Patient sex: F
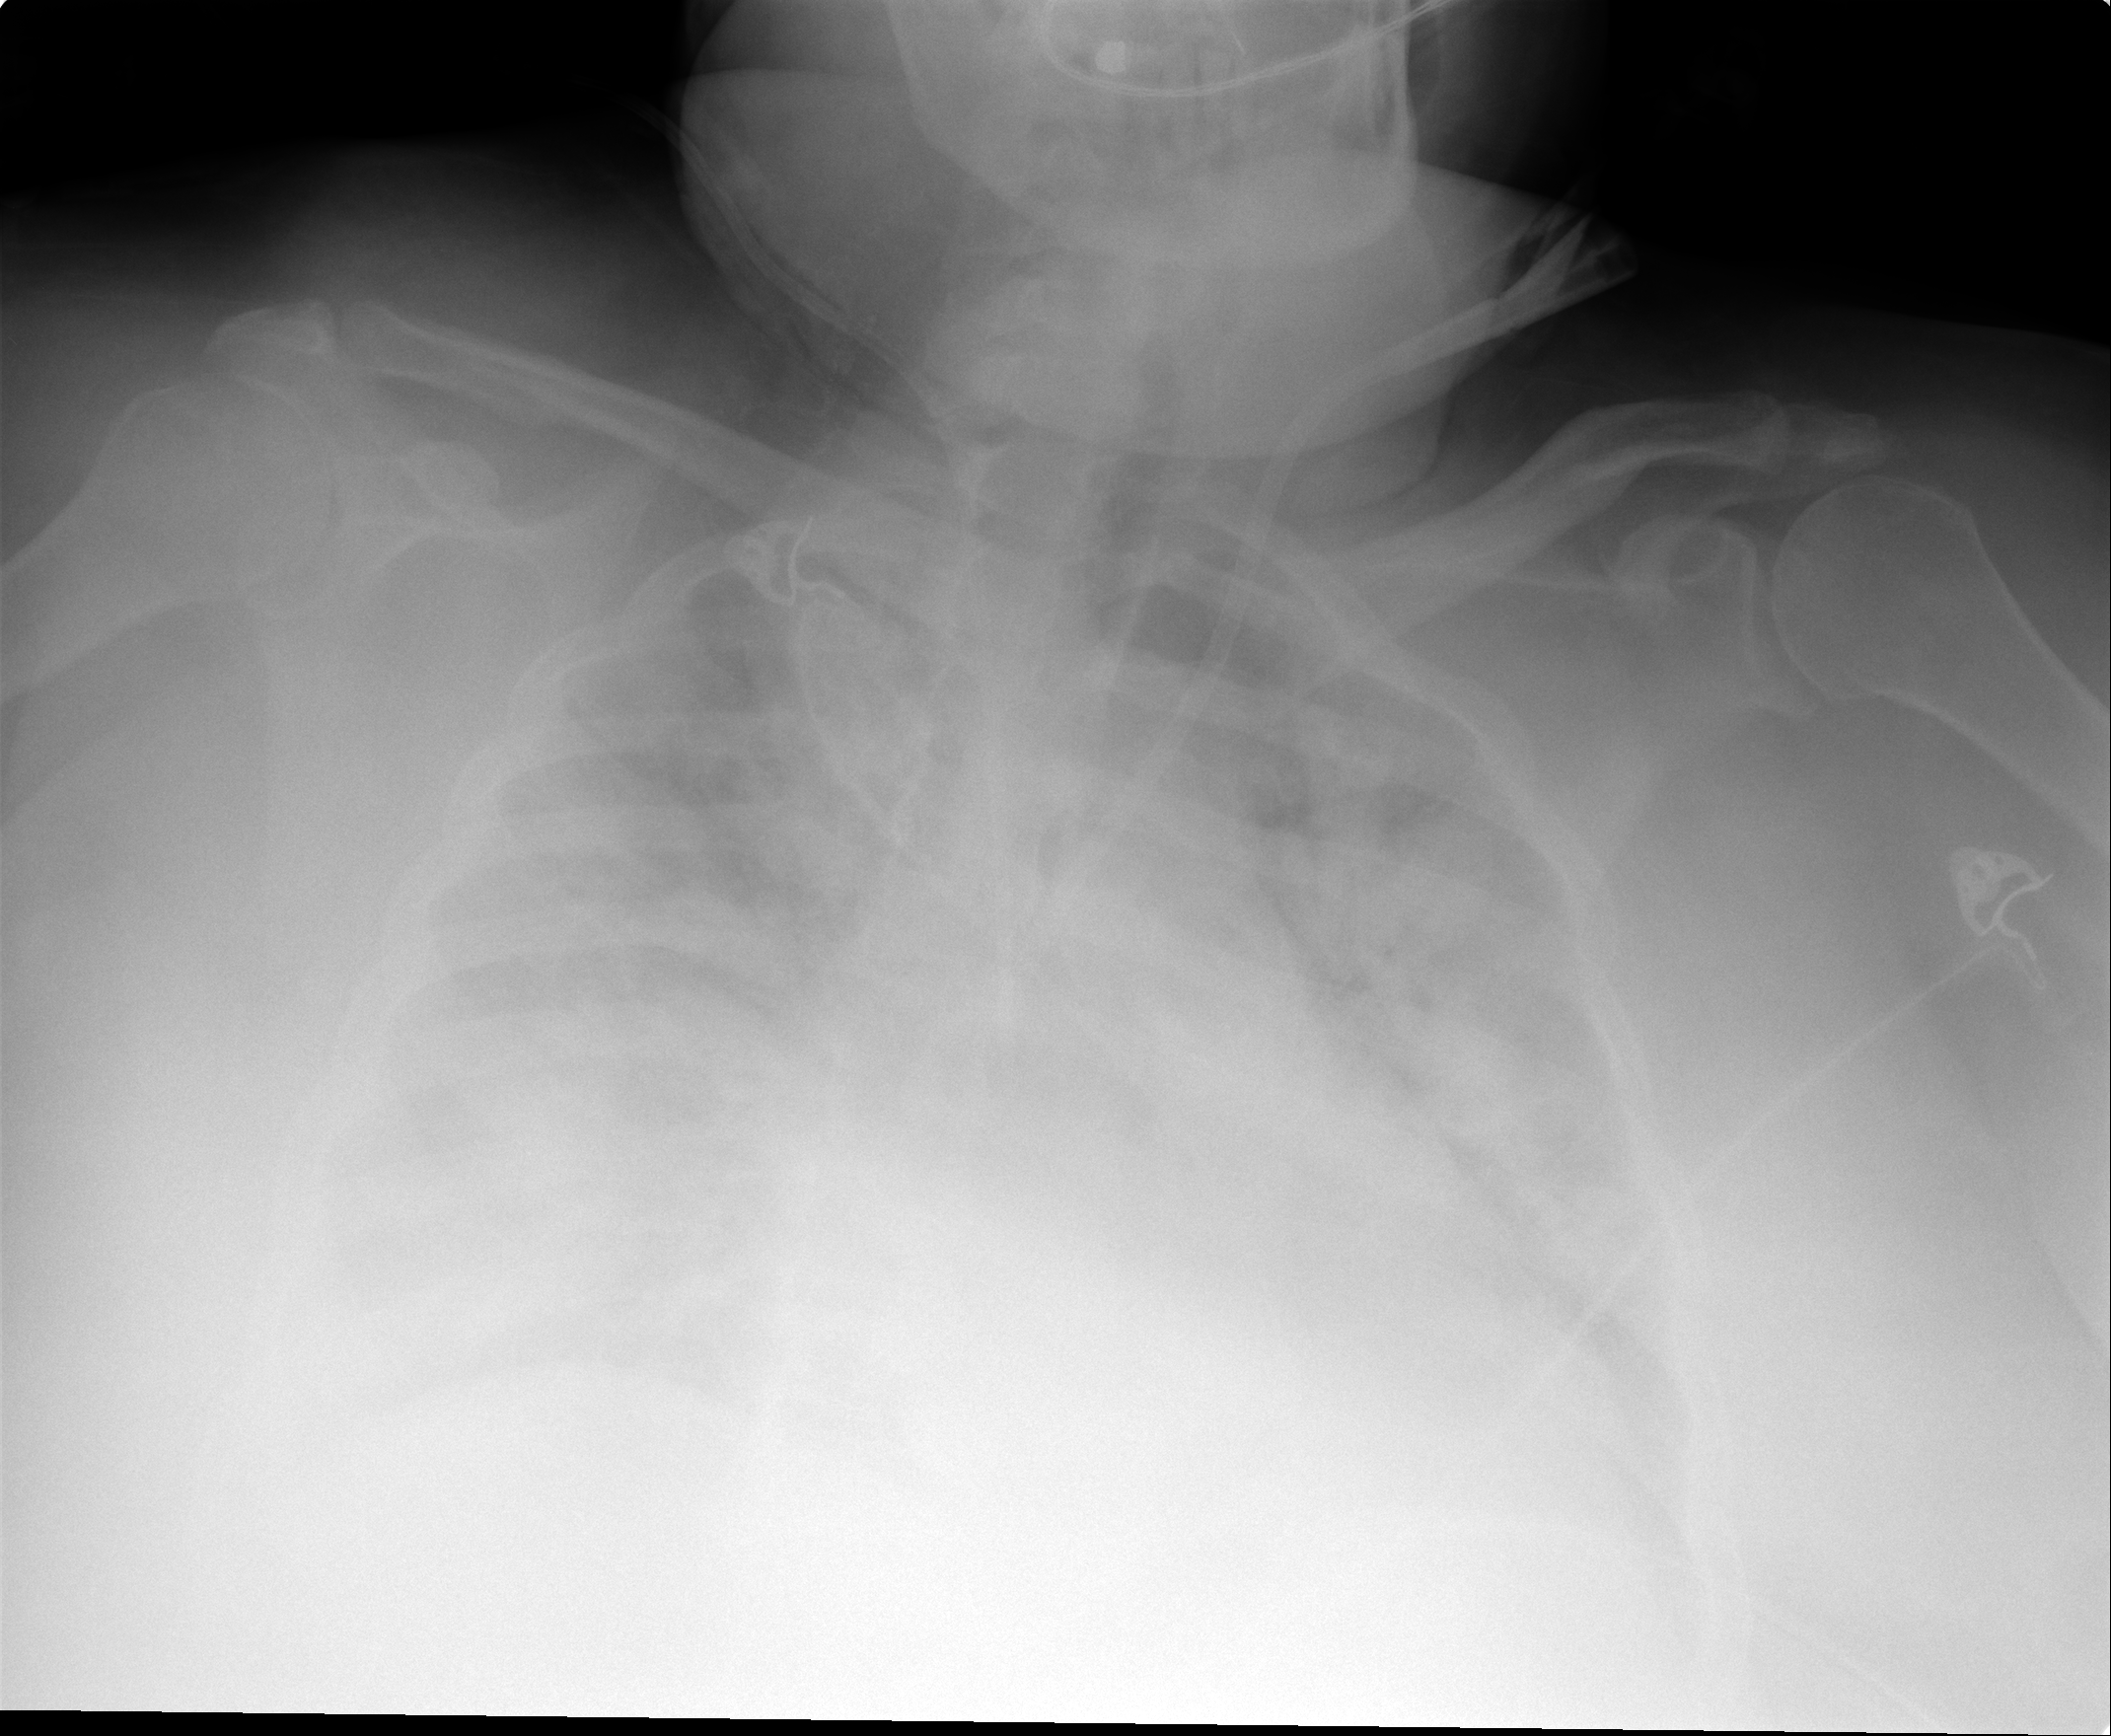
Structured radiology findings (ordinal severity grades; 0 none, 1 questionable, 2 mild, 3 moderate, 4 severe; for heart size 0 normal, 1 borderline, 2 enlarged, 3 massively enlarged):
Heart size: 0
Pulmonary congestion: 4
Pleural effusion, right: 2
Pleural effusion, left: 2
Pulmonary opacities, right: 4
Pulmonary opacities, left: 4
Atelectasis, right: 3
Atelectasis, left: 3